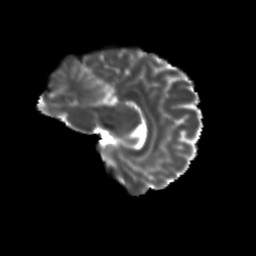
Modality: T2w
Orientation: sagittal
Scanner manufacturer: siemens
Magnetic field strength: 3 T
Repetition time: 9.2 s
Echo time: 0.084 s